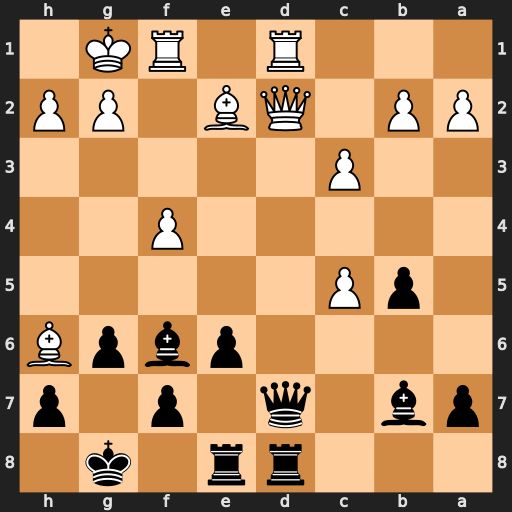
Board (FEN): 3rr1k1/pb1q1p1p/4pbpB/1pP5/5P2/2P5/PP1QB1PP/3R1RK1
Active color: b
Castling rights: -
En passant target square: -
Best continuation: Qxd2 Rxd2 Rxd2